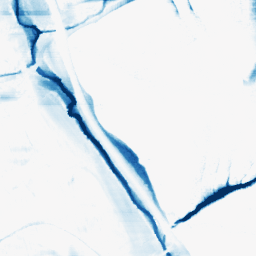
Category: morphological
Decomposition family: morphological_rect
Decomposition parameters: operation: closing
width: 50
height: 10
Upsampling method: bspline
Upsampling parameters: scale: 8
Upsampling scale: 8